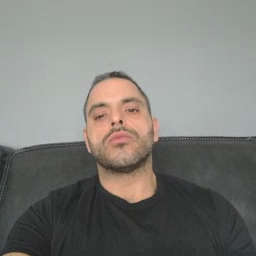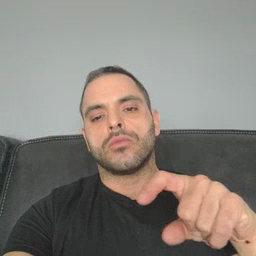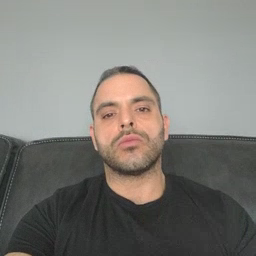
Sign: time